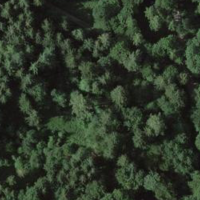
EUNIS habitat code: 44
Species observed at this site:
Tussilago farfara